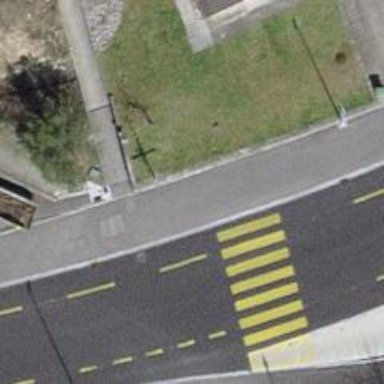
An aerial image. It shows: Pedestrian crossing with zebra markings on the footway.